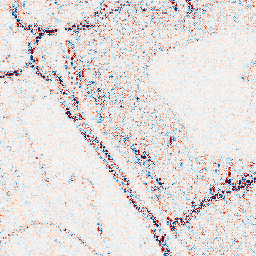
Category: wavelet
Decomposition family: wavelet_reverse_biorthogonal
Decomposition parameters: wavelet: rbio3.5
level: 1
Upsampling method: bicubic_3x
Upsampling parameters: scale: 3
Upsampling scale: 3